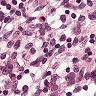
Metastatic tissue present: no